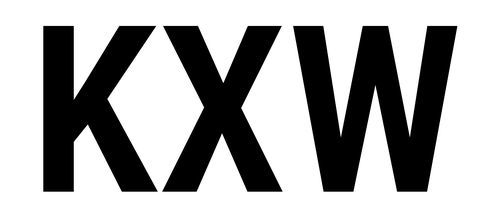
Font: Roboto_Condensed_SemiBold